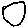
Label: circle